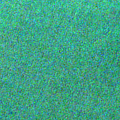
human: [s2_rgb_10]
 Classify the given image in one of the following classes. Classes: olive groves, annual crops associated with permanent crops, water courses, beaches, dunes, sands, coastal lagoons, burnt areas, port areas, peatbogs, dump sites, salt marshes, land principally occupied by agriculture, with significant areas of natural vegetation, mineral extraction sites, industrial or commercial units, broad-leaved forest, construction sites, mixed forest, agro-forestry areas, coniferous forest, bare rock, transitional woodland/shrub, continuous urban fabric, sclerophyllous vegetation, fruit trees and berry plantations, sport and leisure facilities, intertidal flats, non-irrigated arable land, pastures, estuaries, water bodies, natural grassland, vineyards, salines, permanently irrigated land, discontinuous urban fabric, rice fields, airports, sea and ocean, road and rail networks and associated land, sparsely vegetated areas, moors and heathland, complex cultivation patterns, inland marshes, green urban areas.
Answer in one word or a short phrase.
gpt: sea and ocean